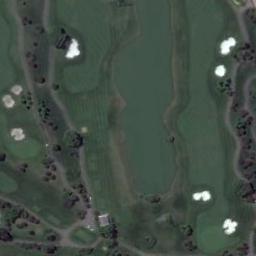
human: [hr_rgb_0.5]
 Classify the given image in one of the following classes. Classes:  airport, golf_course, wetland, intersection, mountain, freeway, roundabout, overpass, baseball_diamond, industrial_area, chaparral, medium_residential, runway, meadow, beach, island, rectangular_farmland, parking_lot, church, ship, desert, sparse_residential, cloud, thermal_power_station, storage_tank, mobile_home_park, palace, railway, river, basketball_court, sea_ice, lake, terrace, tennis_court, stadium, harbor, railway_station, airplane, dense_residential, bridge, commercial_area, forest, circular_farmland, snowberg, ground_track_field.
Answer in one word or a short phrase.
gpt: golf_course